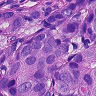
Metastatic tissue present: yes